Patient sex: M
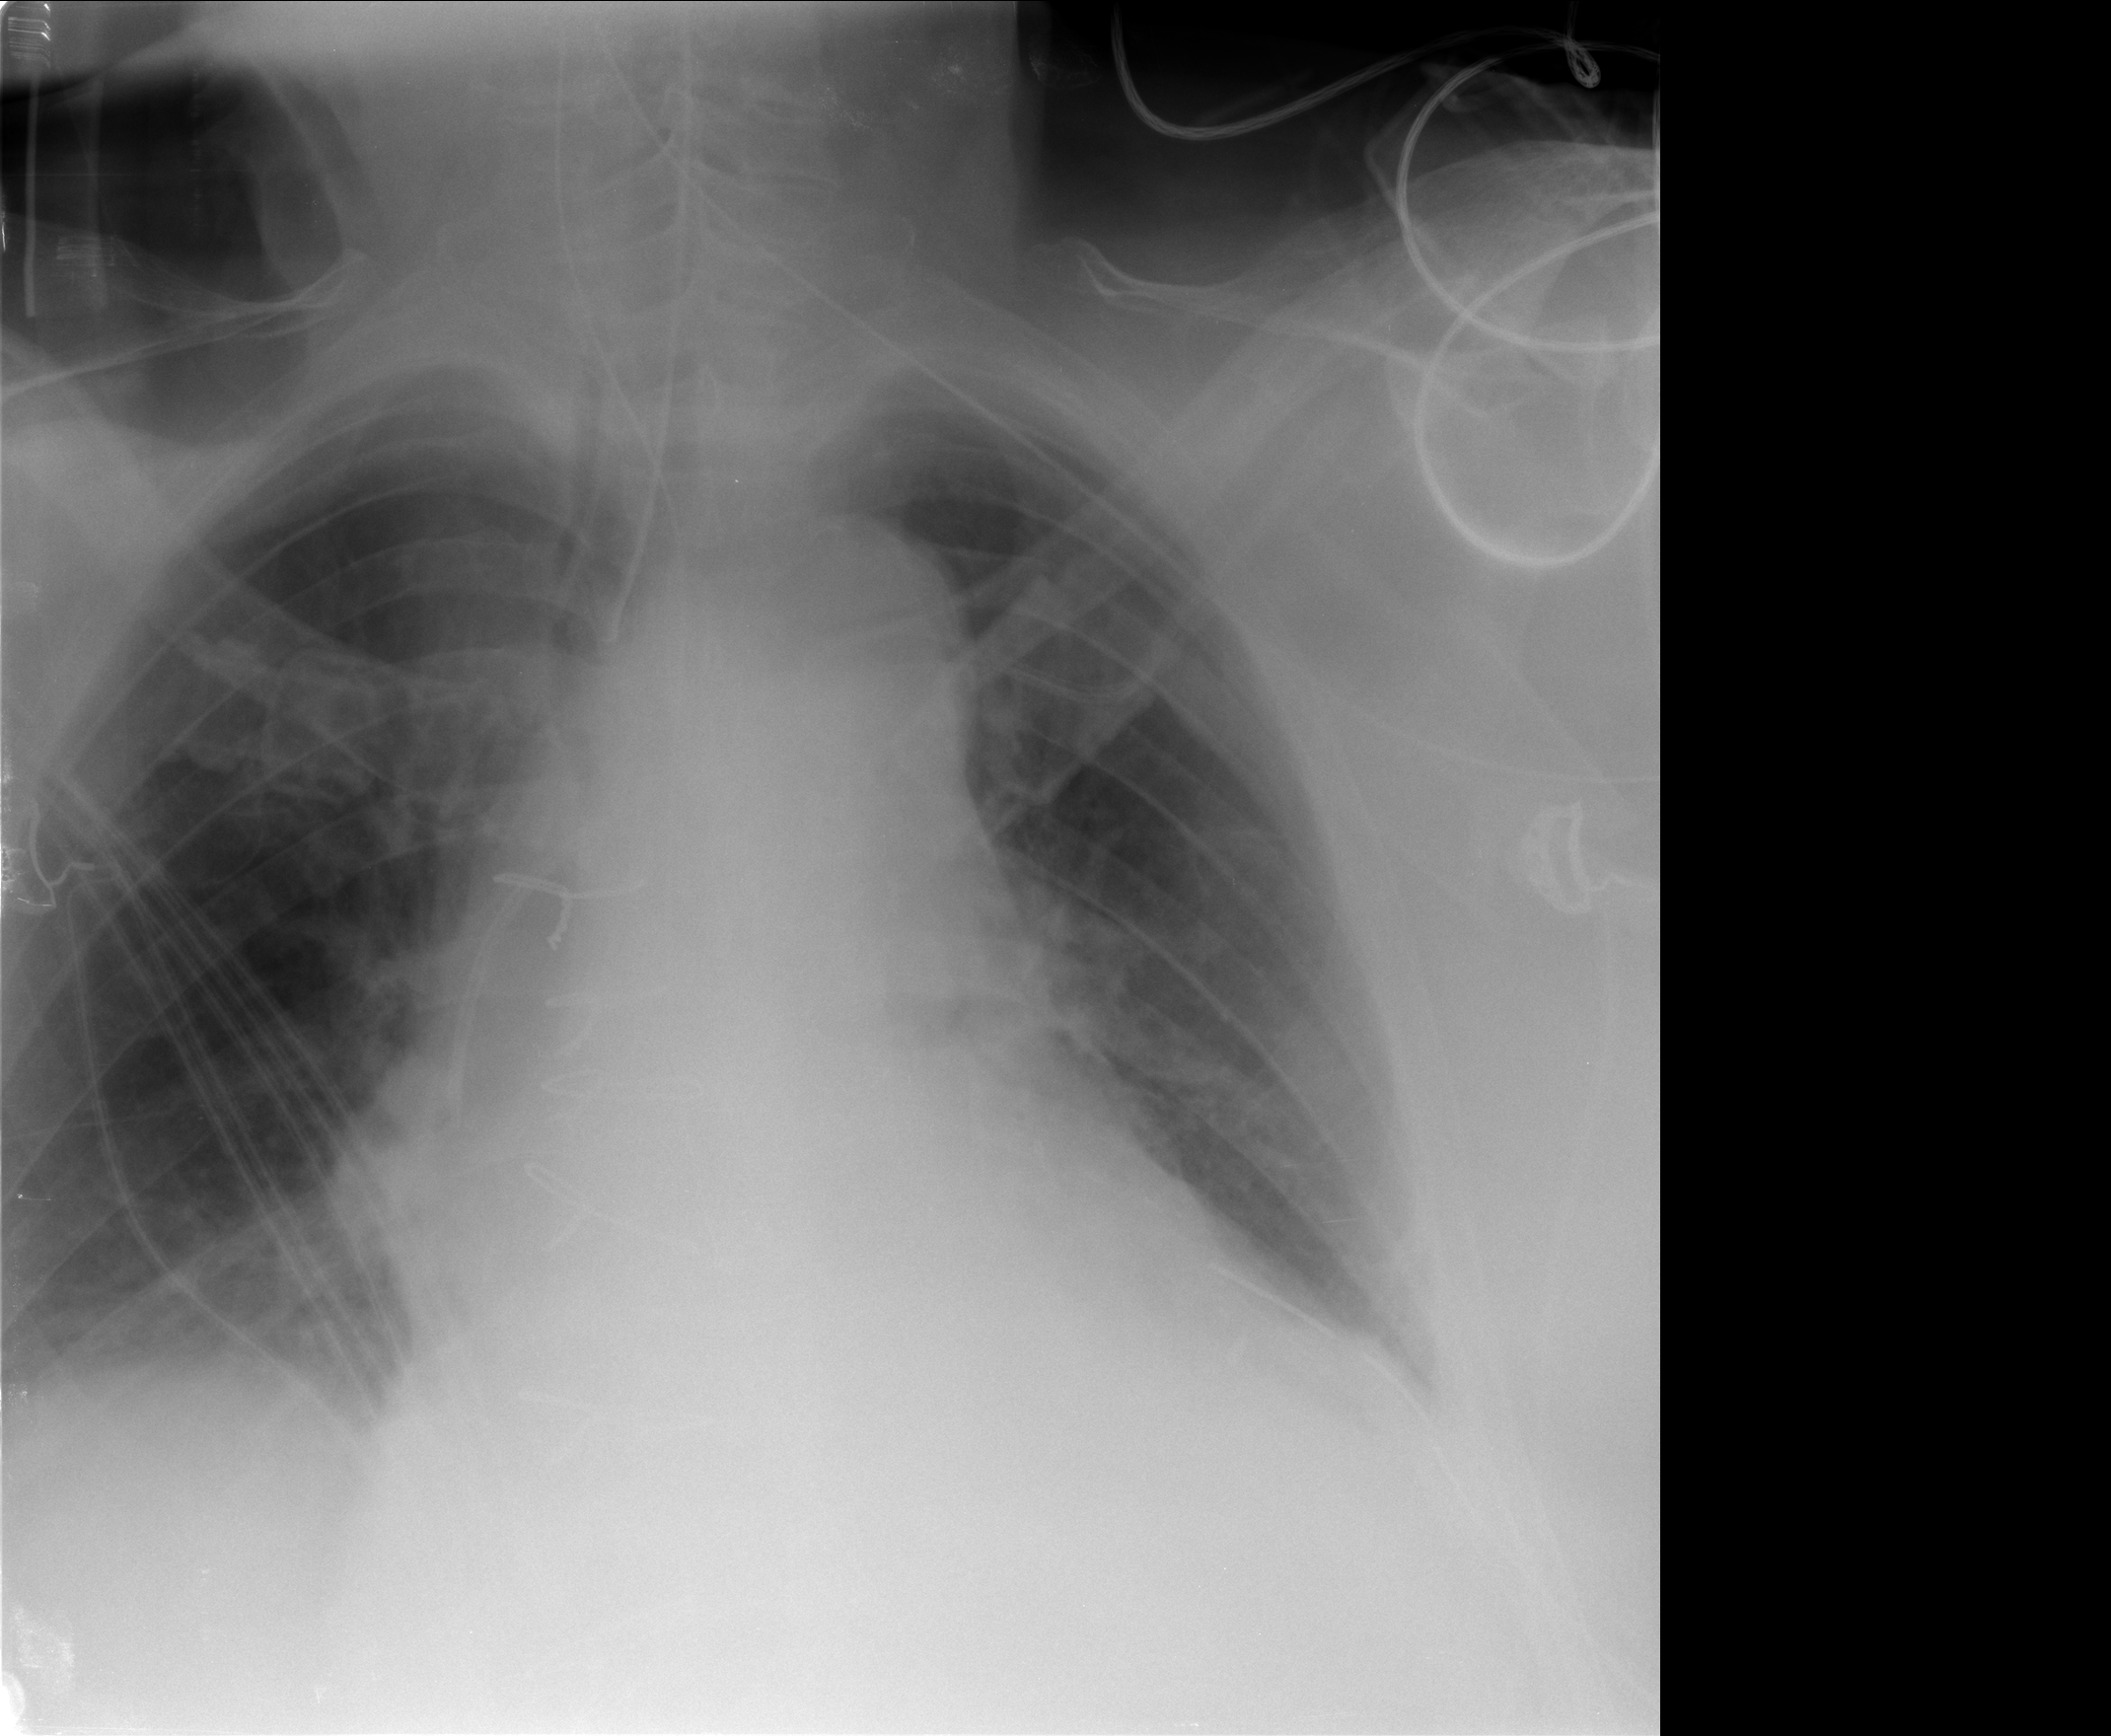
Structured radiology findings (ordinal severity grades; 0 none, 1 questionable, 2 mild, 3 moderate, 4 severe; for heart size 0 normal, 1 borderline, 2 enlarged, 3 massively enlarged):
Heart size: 2
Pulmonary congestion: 0
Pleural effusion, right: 0
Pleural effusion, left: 2
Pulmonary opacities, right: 0
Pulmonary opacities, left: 0
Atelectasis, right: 0
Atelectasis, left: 2